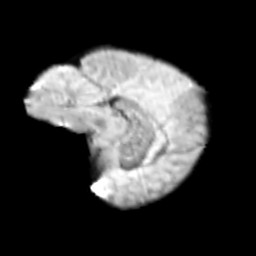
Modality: T2w
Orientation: sagittal
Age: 11
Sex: female
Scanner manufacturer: siemens
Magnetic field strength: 3 T
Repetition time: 3.8 s
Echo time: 0.07 s